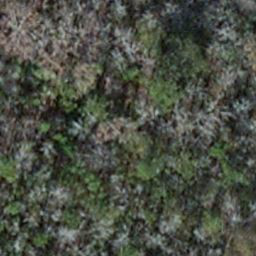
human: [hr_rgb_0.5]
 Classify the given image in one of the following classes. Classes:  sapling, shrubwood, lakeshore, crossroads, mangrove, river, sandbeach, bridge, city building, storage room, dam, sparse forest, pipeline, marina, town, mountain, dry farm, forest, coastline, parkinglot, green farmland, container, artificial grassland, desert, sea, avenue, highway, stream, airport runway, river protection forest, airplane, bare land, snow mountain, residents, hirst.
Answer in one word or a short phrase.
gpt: sapling